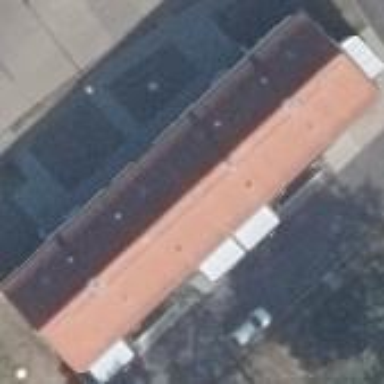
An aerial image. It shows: Residential building with gabled roof. The building has color of #EECBAD.